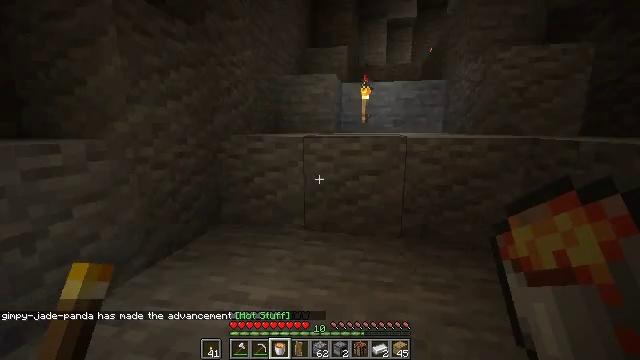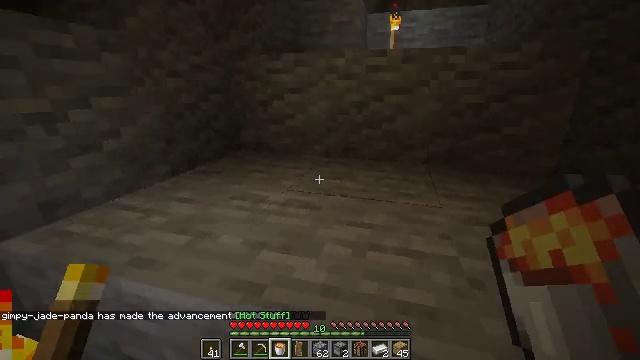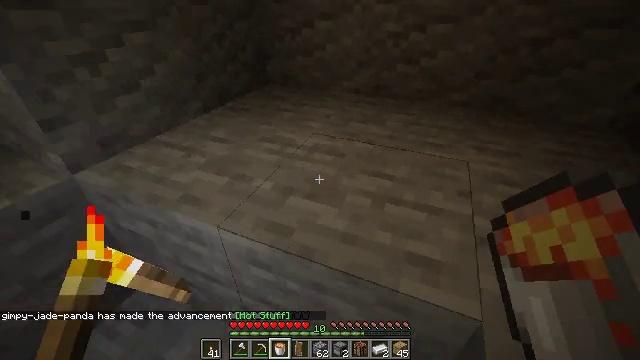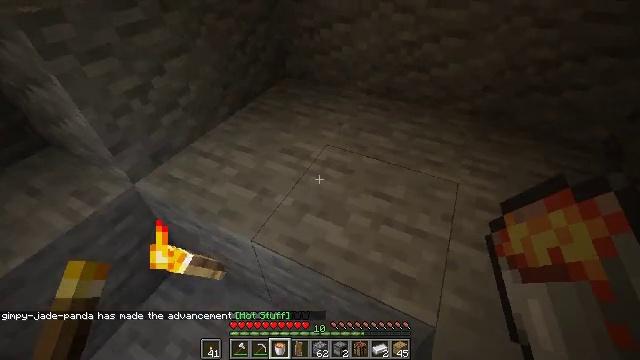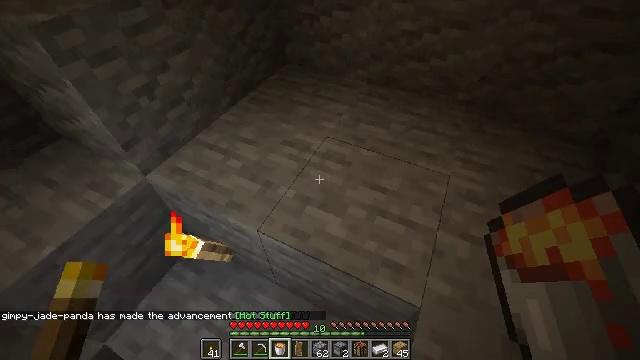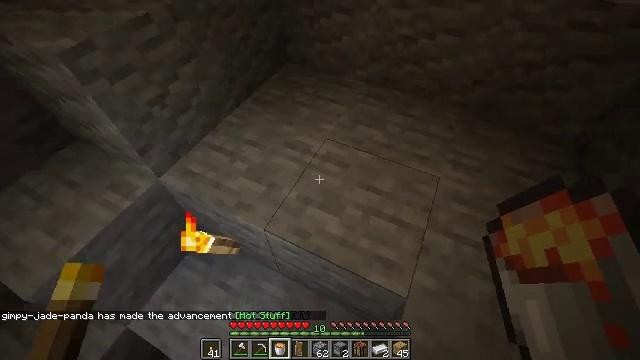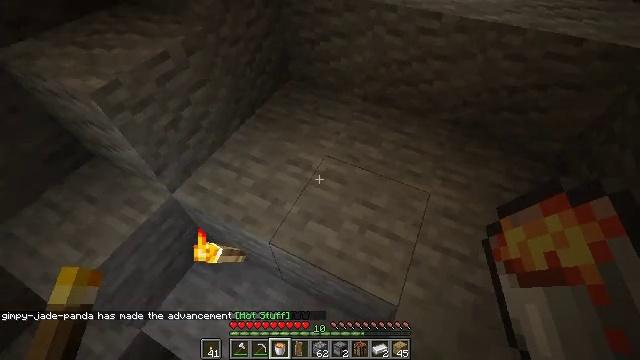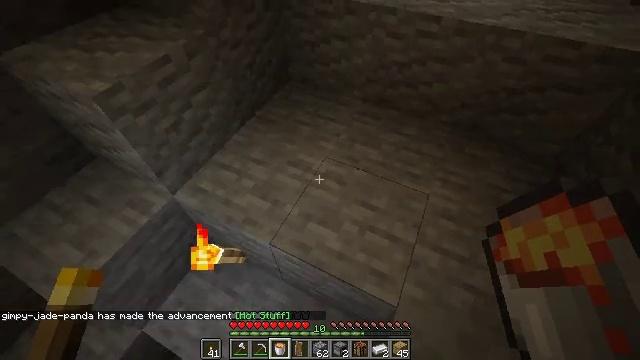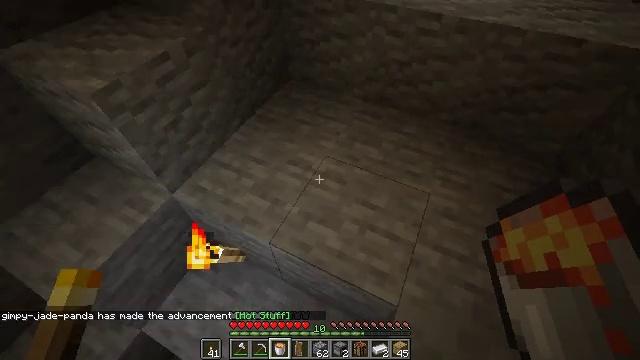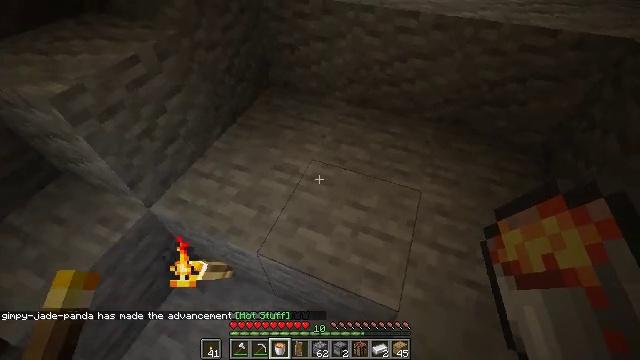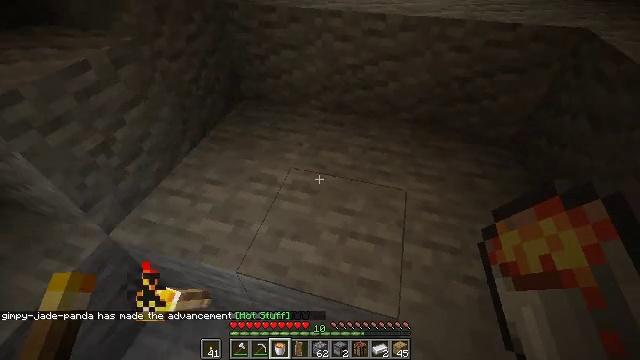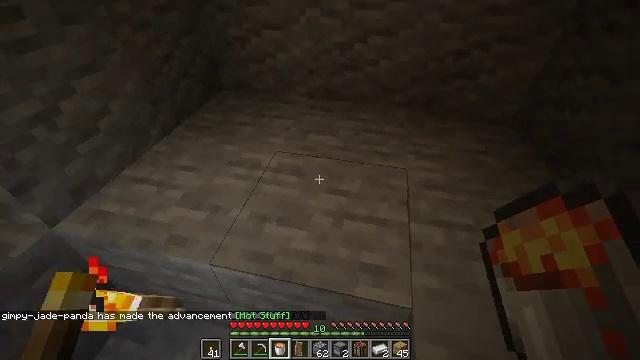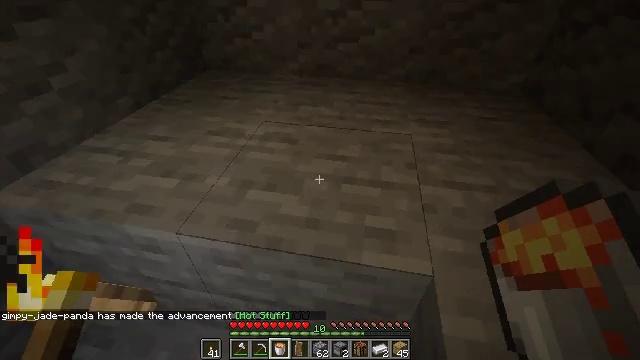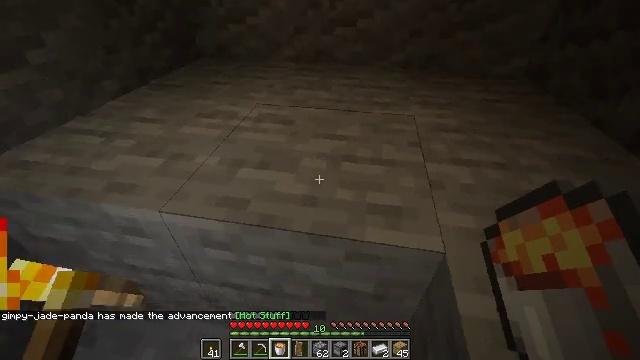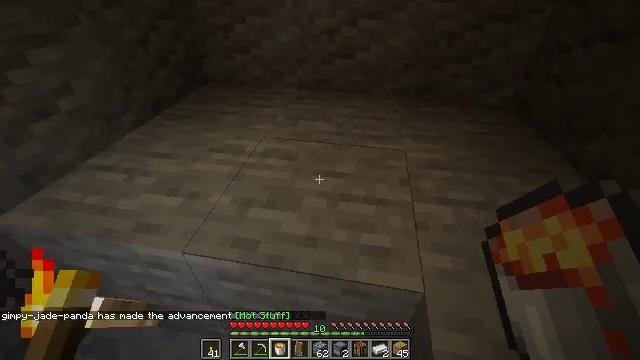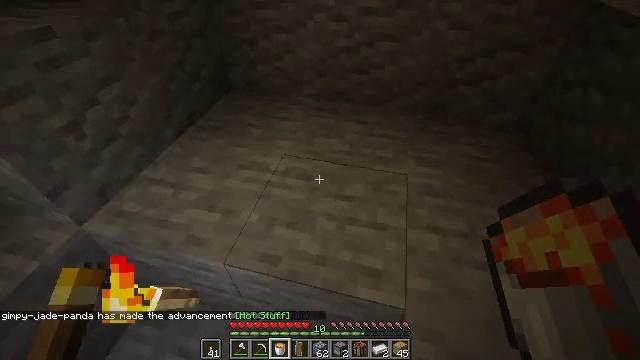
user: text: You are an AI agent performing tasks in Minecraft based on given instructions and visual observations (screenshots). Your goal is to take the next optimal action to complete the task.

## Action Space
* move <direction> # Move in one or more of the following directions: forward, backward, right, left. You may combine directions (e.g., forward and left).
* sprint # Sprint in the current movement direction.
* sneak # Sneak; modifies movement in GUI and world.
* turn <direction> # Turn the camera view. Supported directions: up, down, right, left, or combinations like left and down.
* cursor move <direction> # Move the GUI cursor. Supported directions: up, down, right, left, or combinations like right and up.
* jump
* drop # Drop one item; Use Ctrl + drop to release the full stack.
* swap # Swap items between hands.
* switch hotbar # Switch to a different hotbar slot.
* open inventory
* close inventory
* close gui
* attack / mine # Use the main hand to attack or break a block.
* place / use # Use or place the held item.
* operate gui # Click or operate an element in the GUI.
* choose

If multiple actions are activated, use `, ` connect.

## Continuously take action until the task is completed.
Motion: motion action
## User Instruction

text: Drop a lava bucket.
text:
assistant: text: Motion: turn left and down, jump
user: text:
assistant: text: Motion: turn left and down, jump
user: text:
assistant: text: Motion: turn left and down, jump
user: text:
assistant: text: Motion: turn down, jump
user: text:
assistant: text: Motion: turn down, jump
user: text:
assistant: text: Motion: jump
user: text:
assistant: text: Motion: jump
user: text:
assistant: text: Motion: jump
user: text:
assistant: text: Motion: turn right and up, jump
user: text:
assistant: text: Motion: turn right and up, jump
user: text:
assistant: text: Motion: turn right and up, jump
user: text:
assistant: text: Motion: turn right and up, jump
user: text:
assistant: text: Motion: jump
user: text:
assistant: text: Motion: jump
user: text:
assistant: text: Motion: turn left and down, jump
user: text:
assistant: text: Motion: turn left and down, jump
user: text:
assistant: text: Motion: turn left and down
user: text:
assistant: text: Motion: turn left and down
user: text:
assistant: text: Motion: turn left
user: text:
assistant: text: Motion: no_op
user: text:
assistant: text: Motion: turn up
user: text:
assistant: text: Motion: turn up
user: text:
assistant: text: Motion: turn right and up
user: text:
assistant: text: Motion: turn right and up
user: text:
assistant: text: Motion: no_op
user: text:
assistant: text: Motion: no_op
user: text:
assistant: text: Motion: move forward
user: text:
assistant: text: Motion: move forward
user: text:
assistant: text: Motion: move forward
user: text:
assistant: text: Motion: move forward